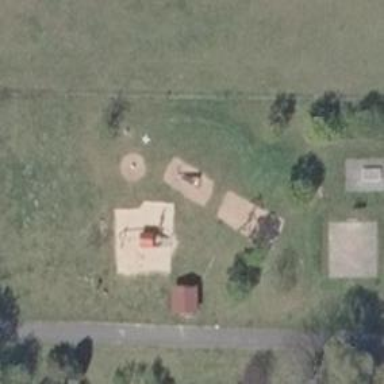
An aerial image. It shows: Playground with various play structures.